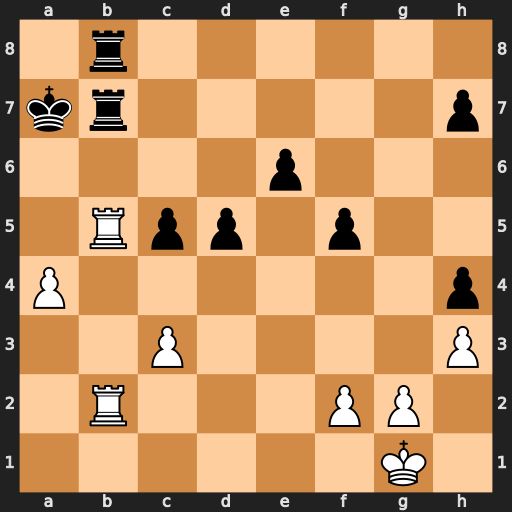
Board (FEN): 1r6/kr5p/4p3/1Rpp1p2/P6p/2P4P/1R3PP1/6K1
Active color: w
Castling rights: -
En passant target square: -
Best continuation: Ra5#